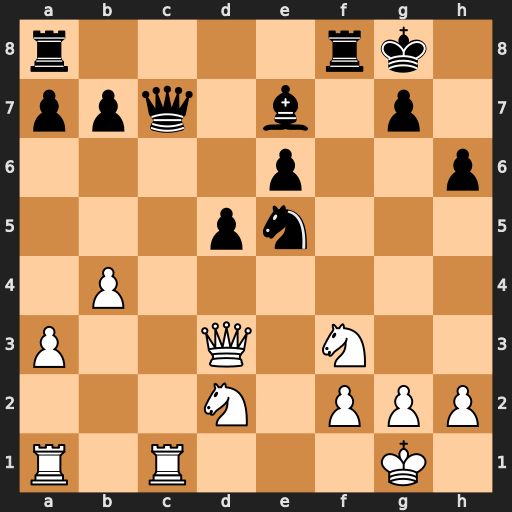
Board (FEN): r4rk1/ppq1b1p1/4p2p/3pn3/1P6/P2Q1N2/3N1PPP/R1R3K1
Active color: w
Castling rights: -
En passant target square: -
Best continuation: Rxc7 Nxd3 Rxe7